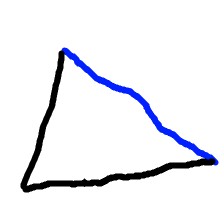
Shape: triangle